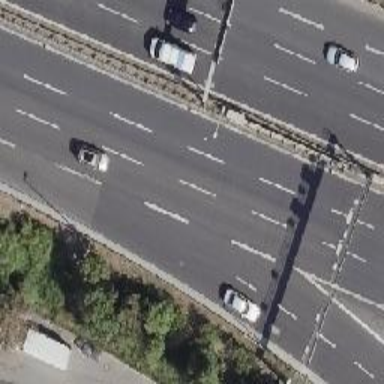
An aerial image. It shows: Asphalt motorway.